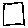
Label: square